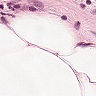
Metastatic tissue present: no